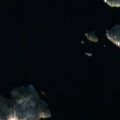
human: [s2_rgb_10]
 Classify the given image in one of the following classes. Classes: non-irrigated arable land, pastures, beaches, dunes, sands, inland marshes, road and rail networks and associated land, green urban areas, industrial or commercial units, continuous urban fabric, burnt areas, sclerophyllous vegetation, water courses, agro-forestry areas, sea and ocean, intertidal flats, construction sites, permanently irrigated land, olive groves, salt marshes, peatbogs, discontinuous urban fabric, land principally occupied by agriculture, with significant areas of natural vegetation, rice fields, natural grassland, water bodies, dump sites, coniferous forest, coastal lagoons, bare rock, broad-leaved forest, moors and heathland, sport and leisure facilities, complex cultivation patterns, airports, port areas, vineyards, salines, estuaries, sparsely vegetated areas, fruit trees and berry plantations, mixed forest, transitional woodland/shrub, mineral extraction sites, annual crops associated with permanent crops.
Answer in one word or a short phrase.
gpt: coniferous forest, water bodies